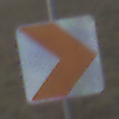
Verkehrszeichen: RichtungstafelnInKurvenKleinLinks
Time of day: SunriseSunset
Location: Outdoor (Nature)
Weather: Overcast
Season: NotSpecified
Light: Natural